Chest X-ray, PA view. Patient: 50 years old, sex F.
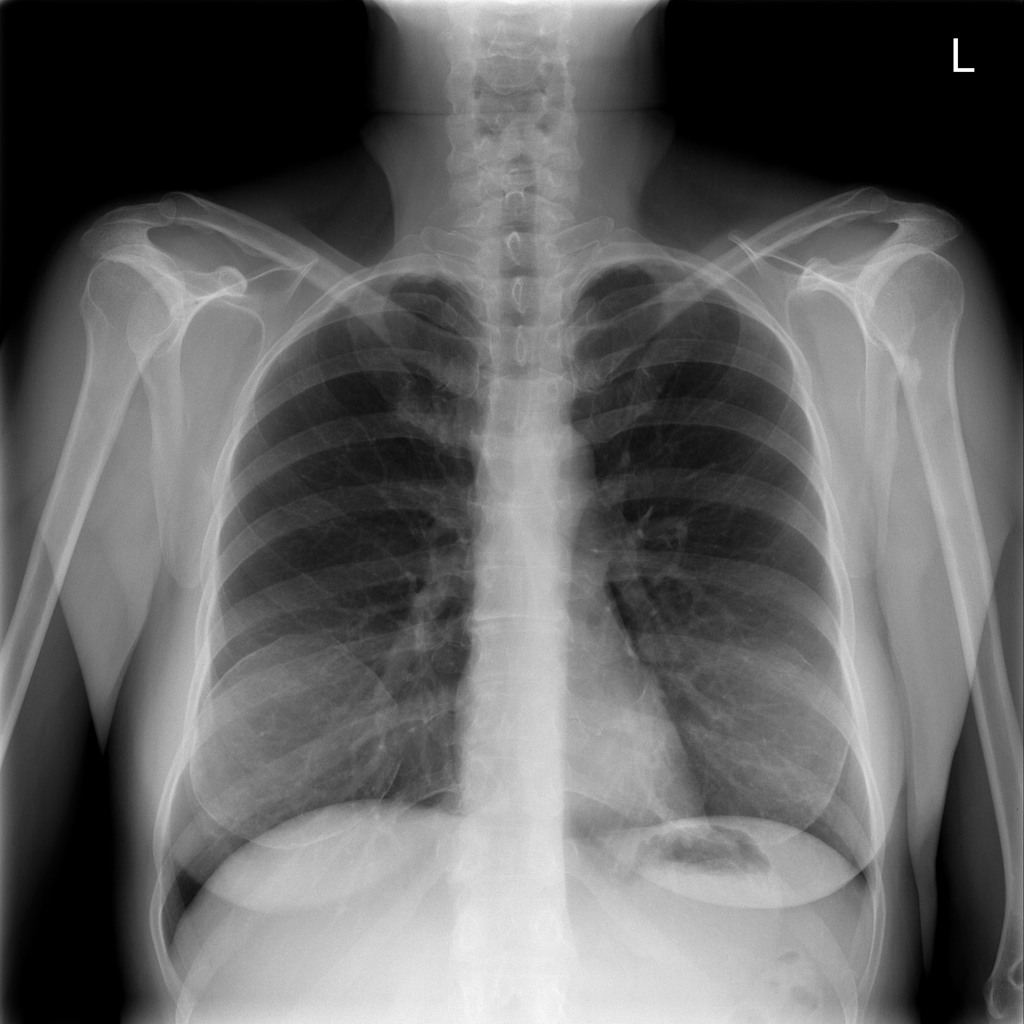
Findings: Fibrosis